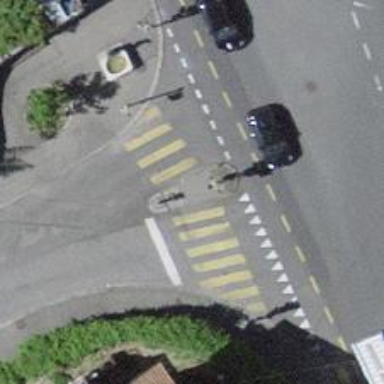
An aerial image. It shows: Footway with marked crossing. The surface is asphalt.